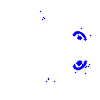
Particle: electron